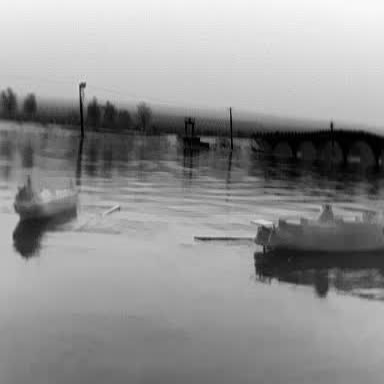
There are two objects shown in the infrared image, including a liner, and a container_ship.